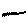
Label: zigzag